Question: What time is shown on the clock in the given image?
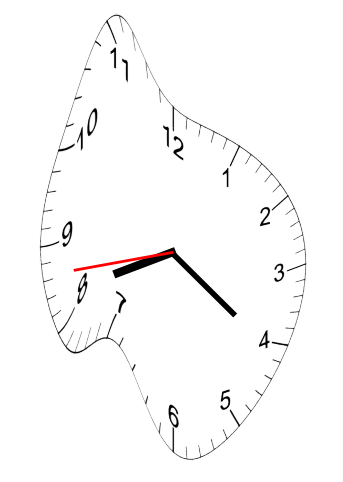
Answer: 08:20:43